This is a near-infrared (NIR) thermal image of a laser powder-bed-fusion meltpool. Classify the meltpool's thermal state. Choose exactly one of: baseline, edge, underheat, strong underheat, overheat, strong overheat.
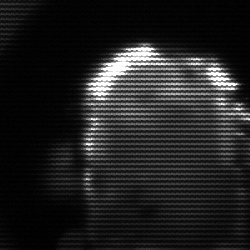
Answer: baseline